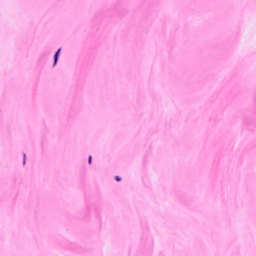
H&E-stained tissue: Breast